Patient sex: F
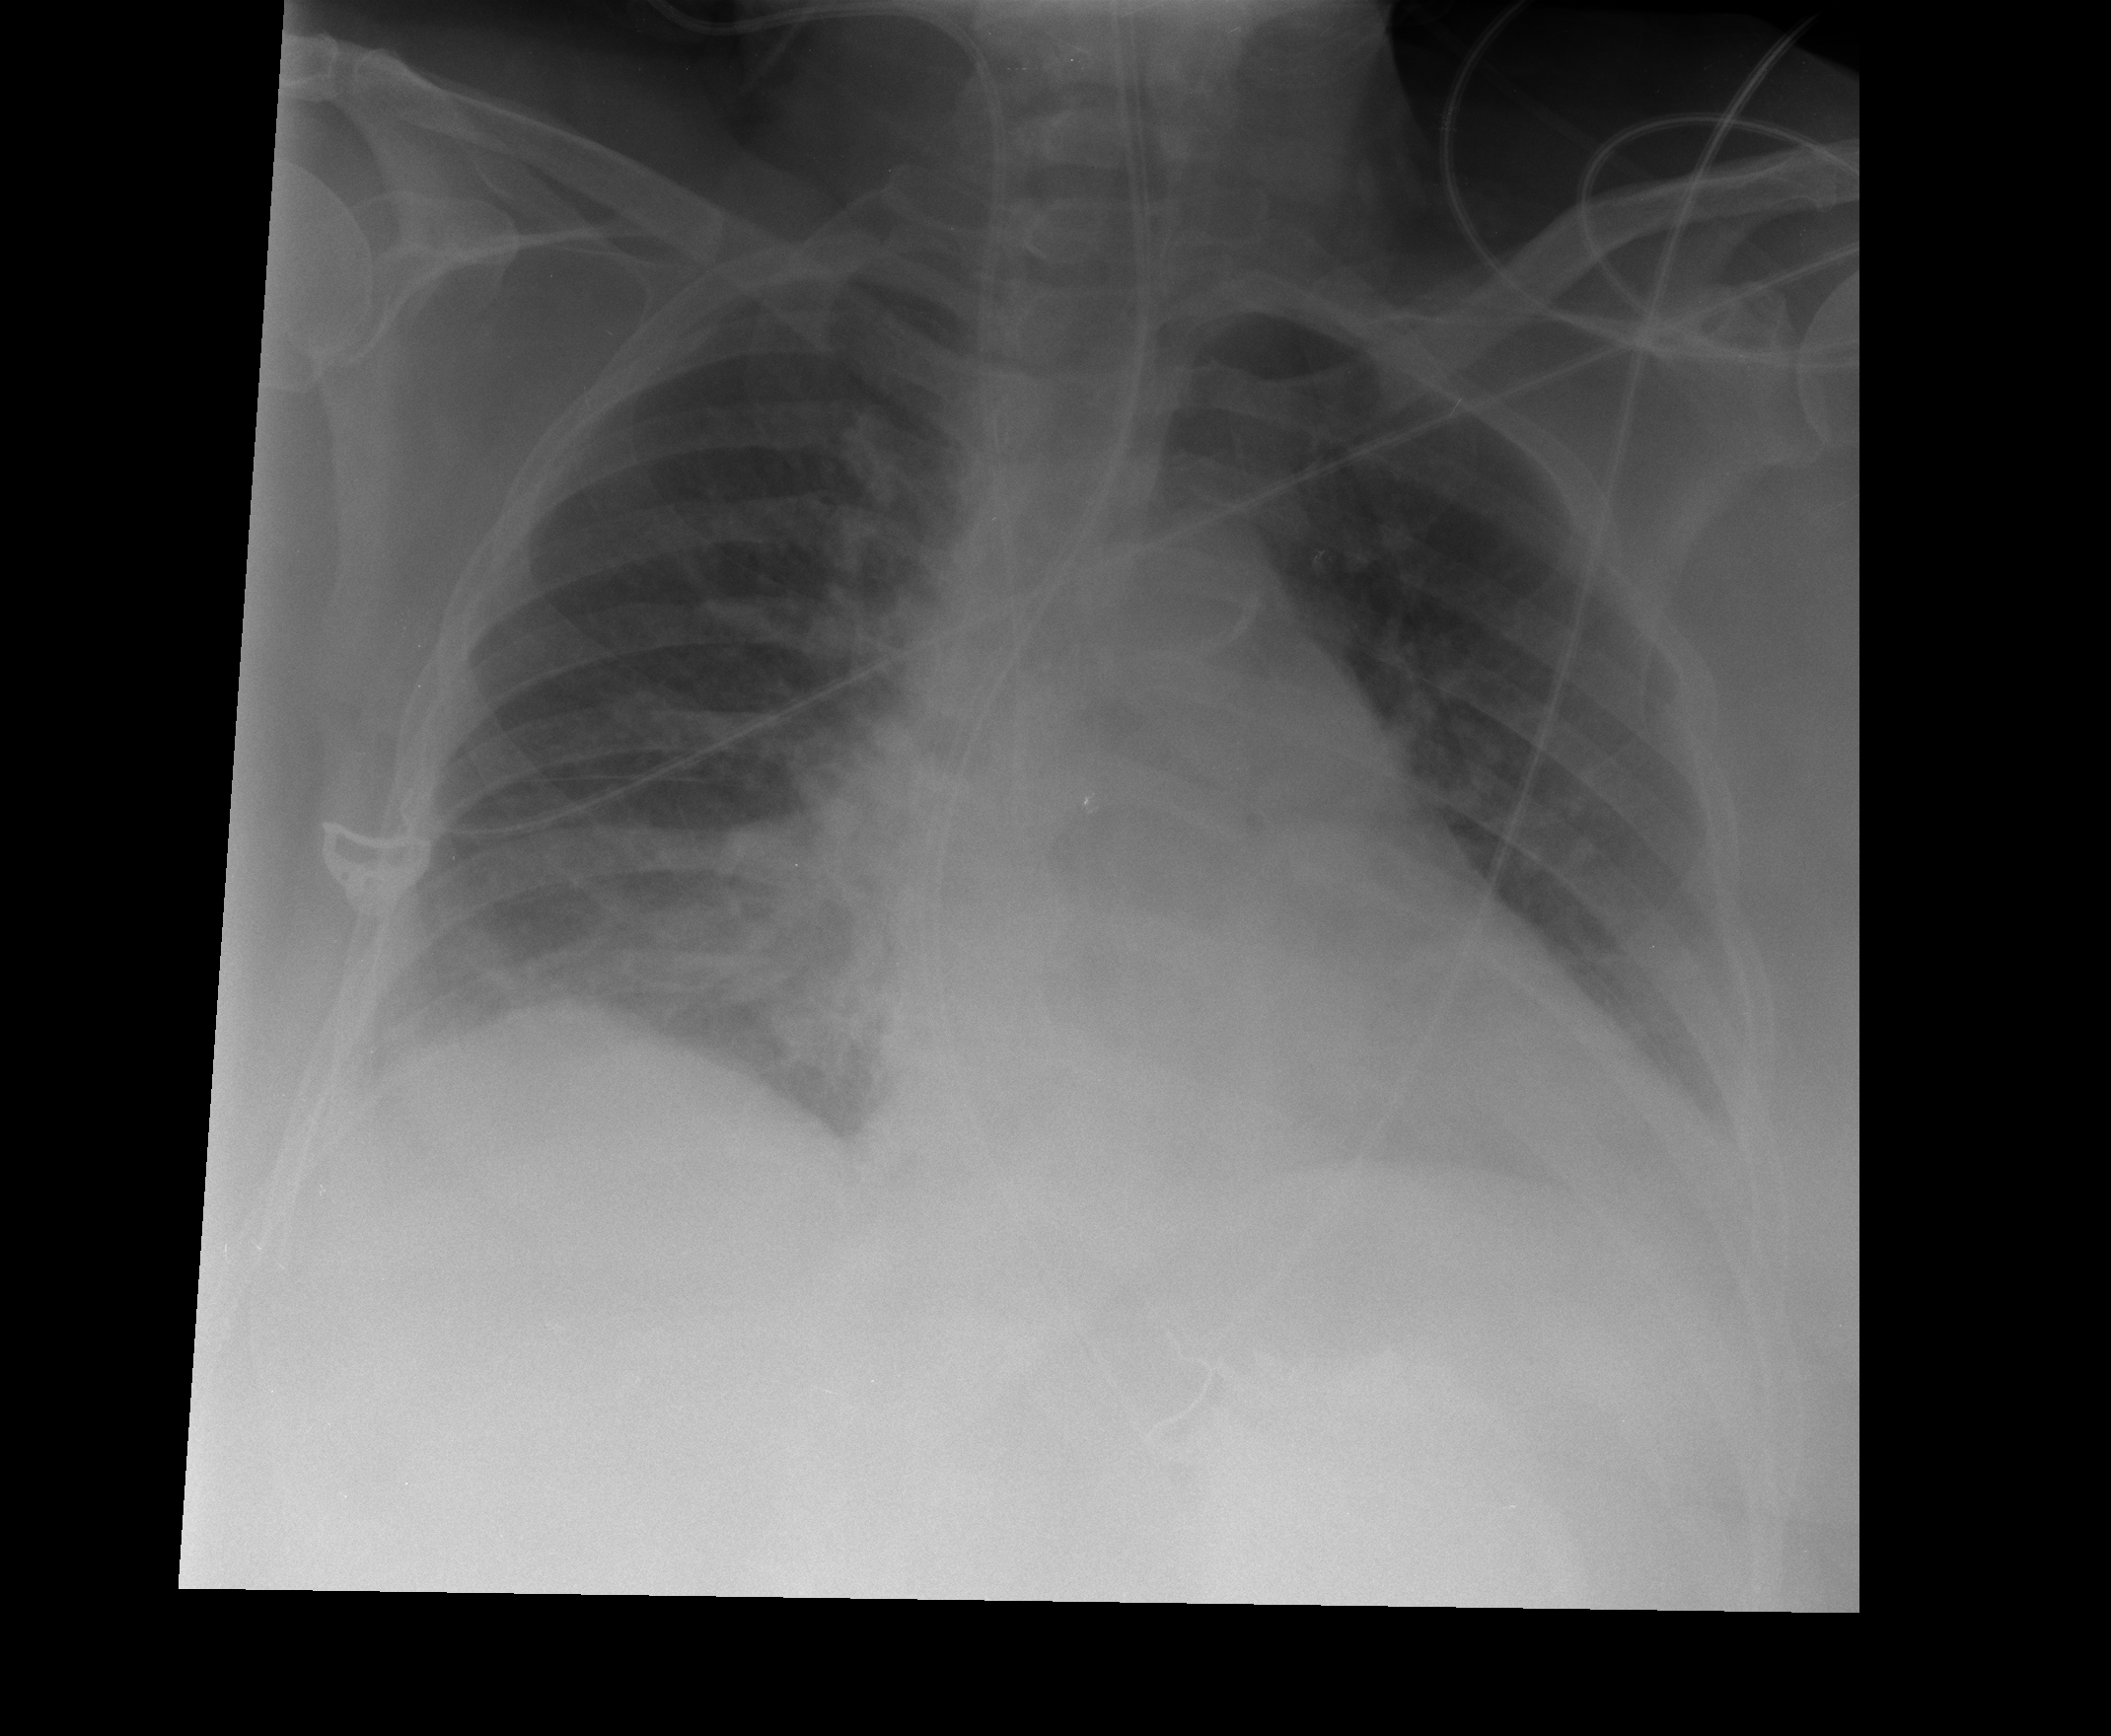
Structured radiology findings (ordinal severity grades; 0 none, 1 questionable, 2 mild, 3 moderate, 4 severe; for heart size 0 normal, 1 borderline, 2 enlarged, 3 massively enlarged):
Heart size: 2
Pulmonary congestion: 2
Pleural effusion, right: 0
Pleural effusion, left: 1
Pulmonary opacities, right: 0
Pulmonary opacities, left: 0
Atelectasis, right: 2
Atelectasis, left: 2